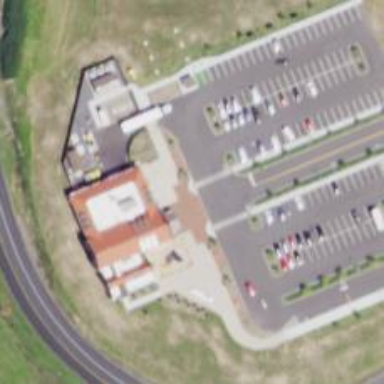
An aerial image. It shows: Rest area on the road.